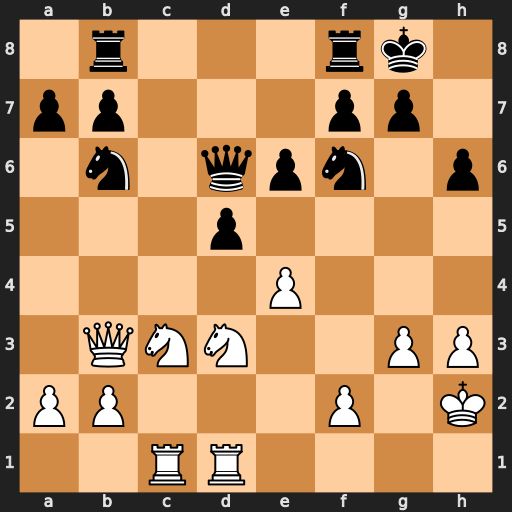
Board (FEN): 1r3rk1/pp3pp1/1n1qpn1p/3p4/4P3/1QNN2PP/PP3P1K/2RR4
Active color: w
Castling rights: -
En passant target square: -
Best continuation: e5 Qd8 exf6